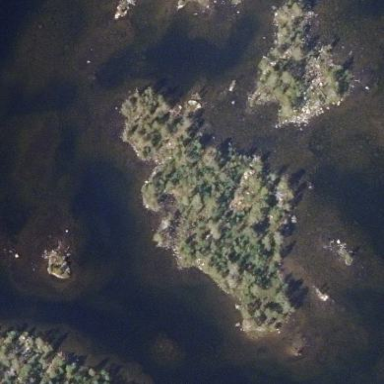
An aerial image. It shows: Islet.